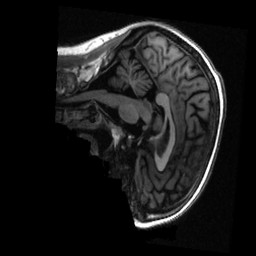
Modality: T1w
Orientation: sagittal